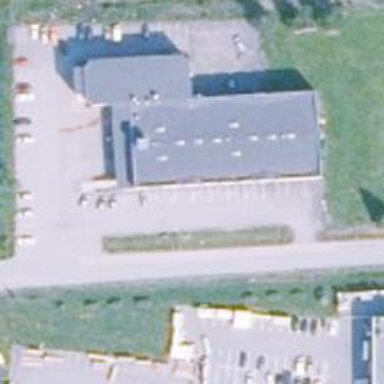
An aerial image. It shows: Fitness center located in leisure land.